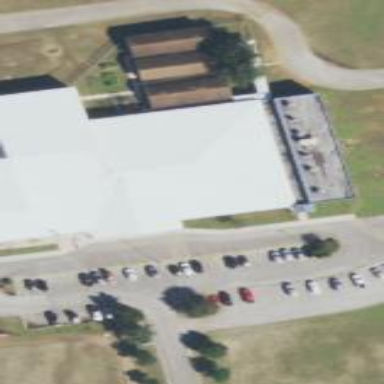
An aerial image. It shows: School building.